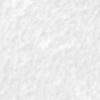
Label: no_change